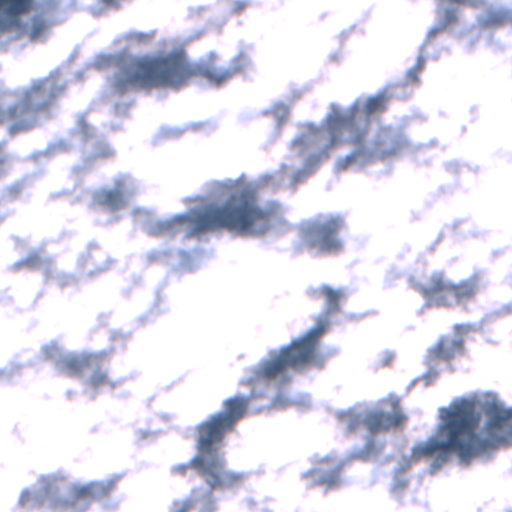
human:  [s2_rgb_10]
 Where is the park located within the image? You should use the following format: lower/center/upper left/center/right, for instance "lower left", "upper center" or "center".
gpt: The park is located in the center right of the image.
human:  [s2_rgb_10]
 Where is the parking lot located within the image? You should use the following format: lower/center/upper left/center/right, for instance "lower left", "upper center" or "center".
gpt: The parking lot is located in the center right of the image.
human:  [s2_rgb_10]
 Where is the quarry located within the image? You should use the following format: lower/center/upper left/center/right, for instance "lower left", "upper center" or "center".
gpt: The quarry is located in the upper left of the image.
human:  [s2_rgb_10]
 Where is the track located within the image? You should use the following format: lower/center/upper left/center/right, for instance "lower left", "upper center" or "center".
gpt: There is no track in the image.